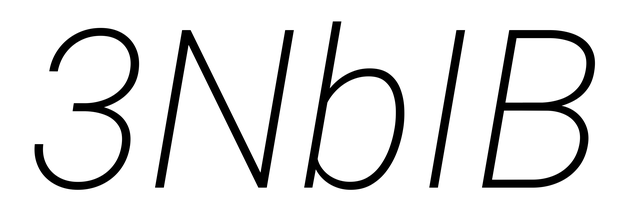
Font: Roboto-Italic_ExtraLight_Italic